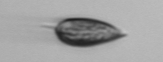
Label: Prorocentrum_triestinum